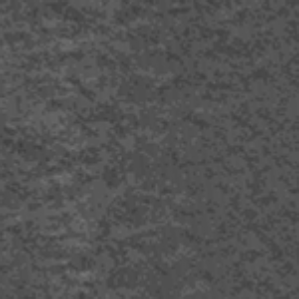
Label: frost